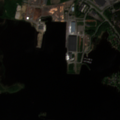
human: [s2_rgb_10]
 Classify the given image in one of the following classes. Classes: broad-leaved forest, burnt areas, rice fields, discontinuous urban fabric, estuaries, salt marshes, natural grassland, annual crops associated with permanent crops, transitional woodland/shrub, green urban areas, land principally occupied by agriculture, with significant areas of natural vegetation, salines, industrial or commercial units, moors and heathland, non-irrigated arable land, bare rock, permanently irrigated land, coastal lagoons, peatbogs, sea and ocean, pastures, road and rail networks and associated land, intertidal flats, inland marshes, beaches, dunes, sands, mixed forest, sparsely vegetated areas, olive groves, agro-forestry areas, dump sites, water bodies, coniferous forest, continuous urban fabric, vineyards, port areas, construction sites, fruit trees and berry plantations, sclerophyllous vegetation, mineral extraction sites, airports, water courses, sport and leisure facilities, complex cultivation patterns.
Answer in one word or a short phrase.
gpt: discontinuous urban fabric, industrial or commercial units, port areas, coniferous forest, water bodies